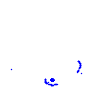
Particle: proton